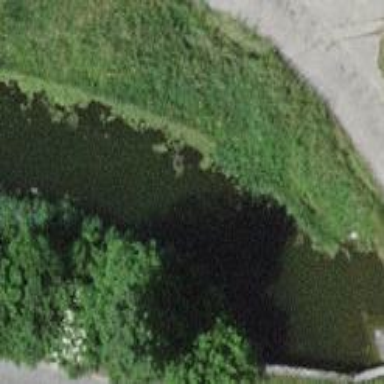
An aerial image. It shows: Canal.